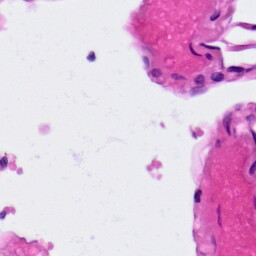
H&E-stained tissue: Lung